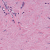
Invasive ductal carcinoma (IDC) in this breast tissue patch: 1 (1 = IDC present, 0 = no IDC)